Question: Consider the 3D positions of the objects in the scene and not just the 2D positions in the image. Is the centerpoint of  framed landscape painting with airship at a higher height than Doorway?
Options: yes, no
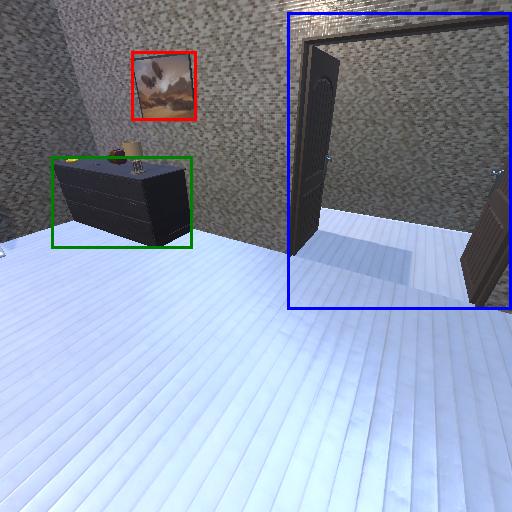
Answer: yes